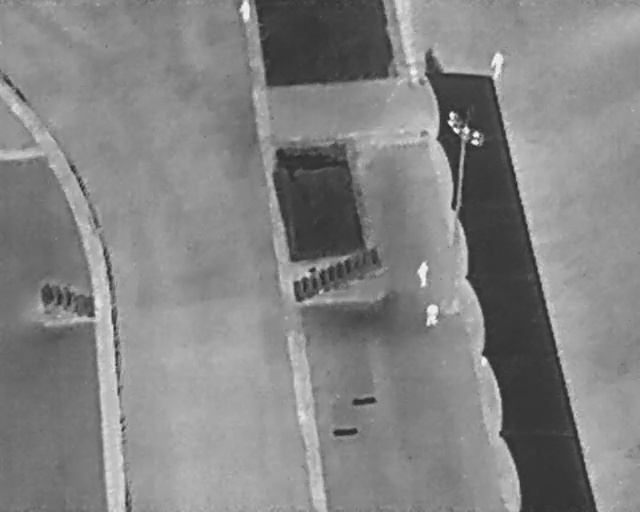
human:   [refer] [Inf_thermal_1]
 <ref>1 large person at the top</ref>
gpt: <box>[[36, 0, 40, 3, 2]]</box>

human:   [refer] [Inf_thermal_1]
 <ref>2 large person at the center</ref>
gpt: <box>[[63, 51, 68, 54, 2], [65, 59, 69, 62, 2]]</box>